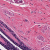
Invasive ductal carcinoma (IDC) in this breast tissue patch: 0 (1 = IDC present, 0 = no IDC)